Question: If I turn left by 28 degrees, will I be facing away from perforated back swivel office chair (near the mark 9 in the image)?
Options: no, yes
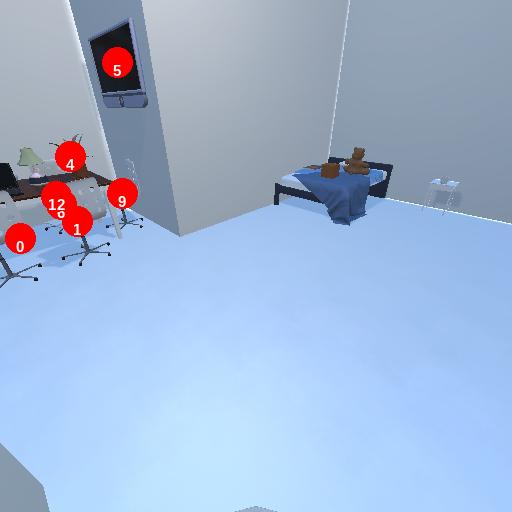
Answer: no